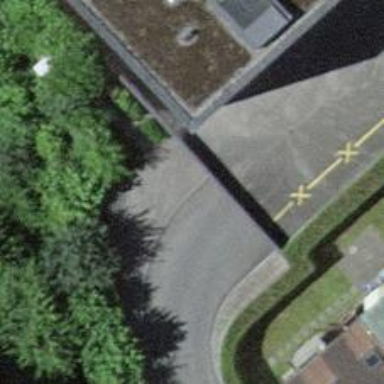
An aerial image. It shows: Entrance to multi-storey parking facility.